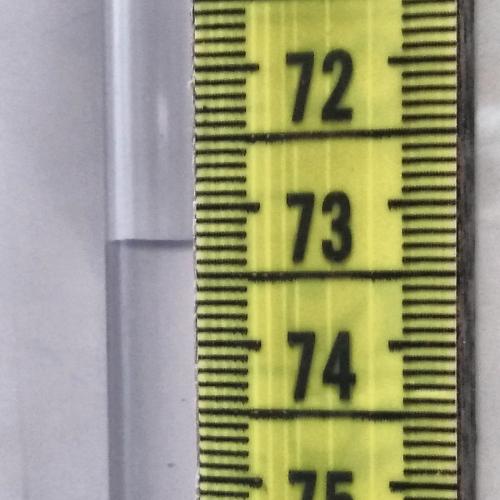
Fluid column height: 73.3 cm